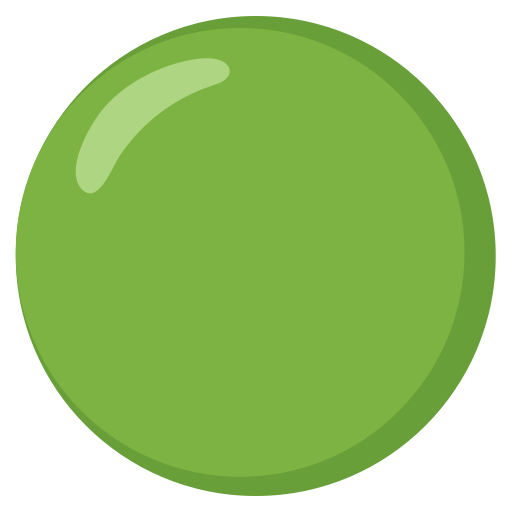
Emoji: 🟢